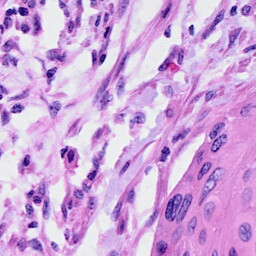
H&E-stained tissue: Cervix